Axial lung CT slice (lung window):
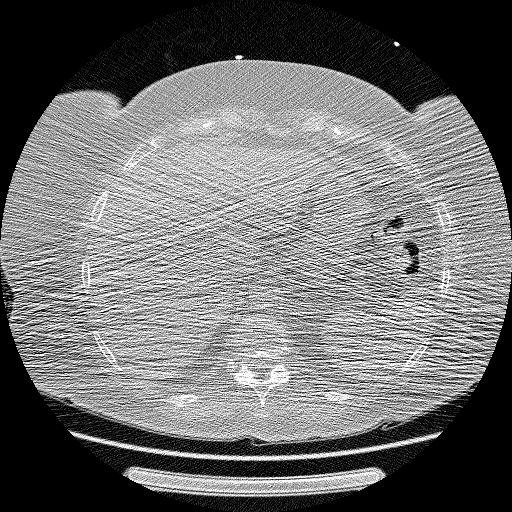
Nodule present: no